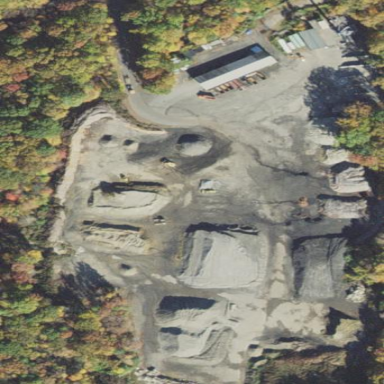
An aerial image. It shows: Quarry area.